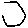
Label: hexagon